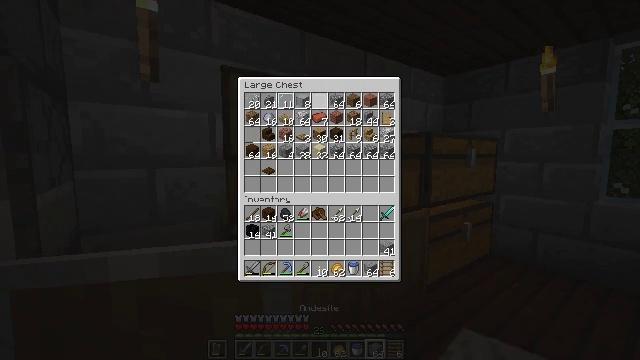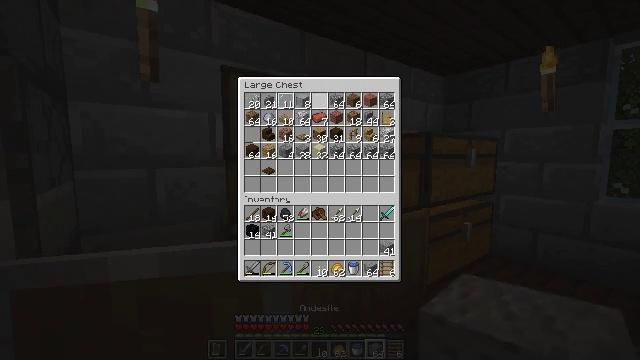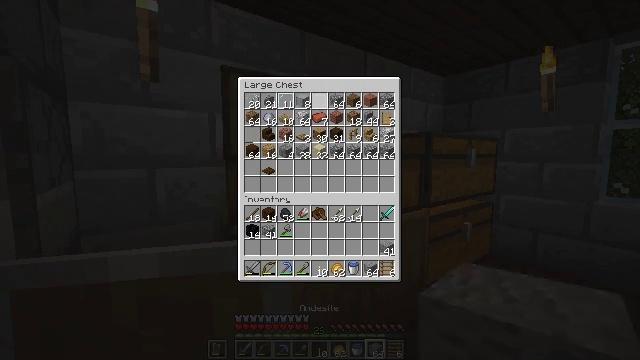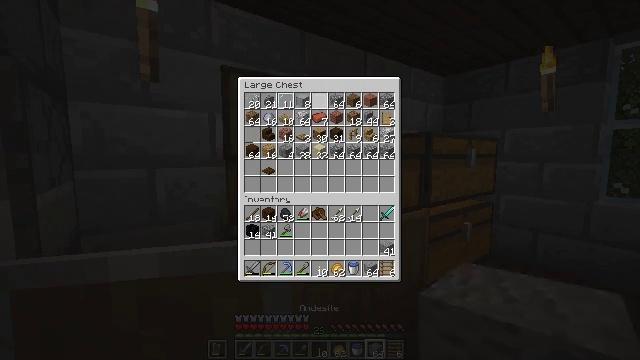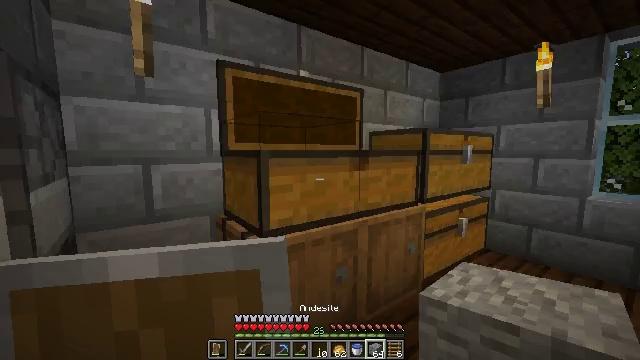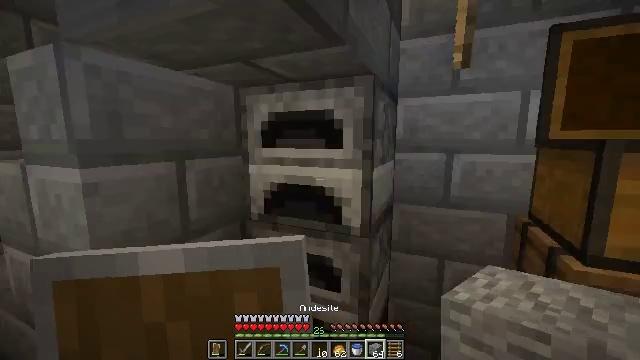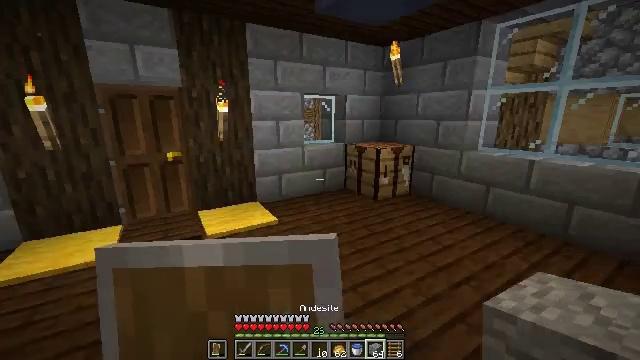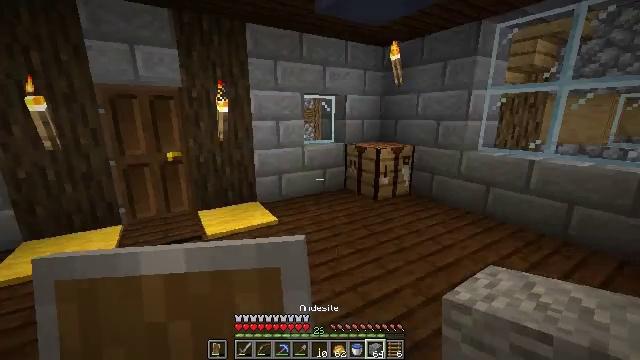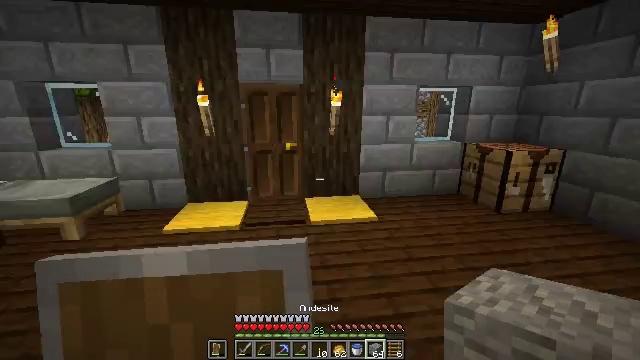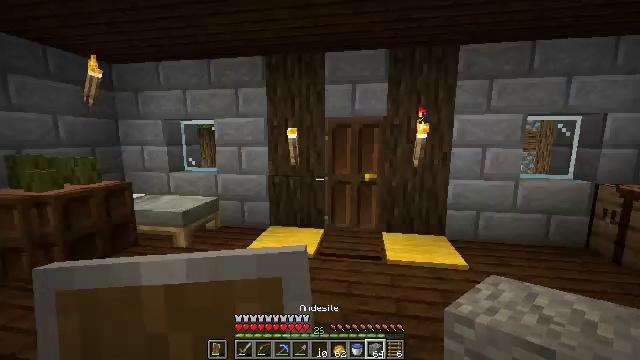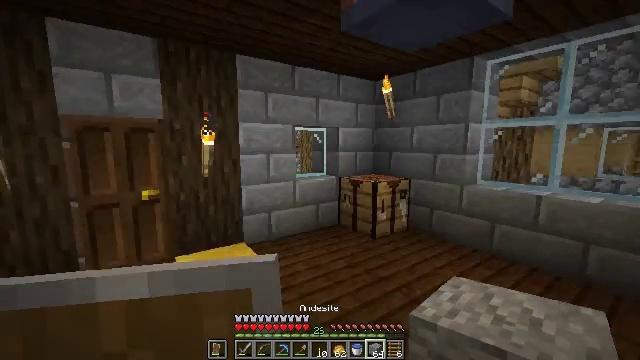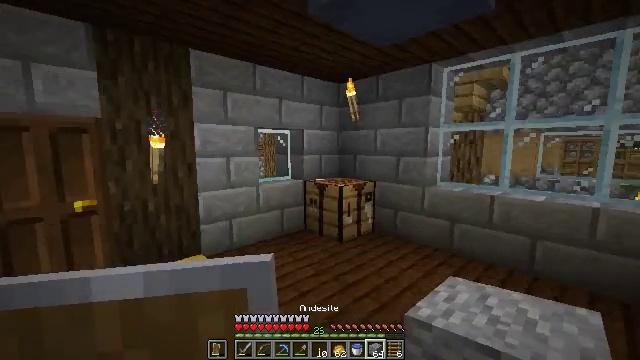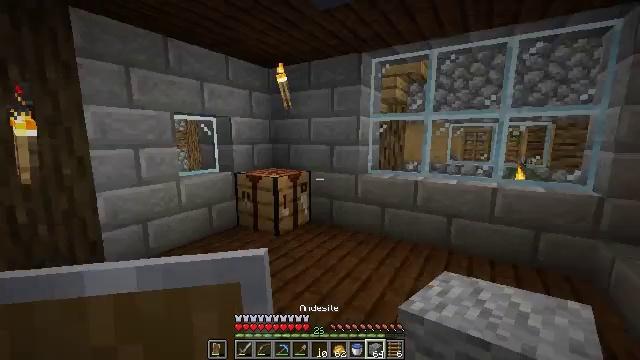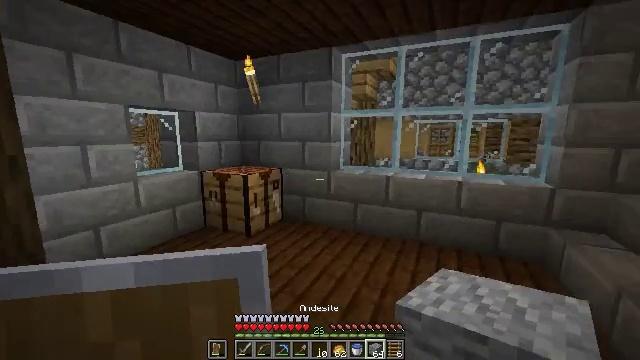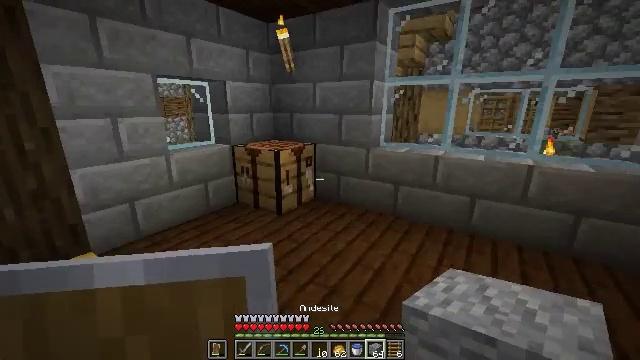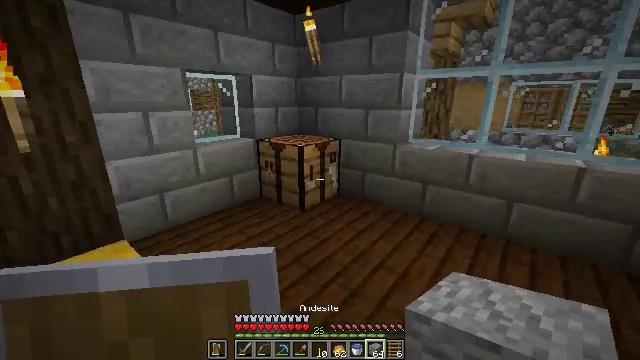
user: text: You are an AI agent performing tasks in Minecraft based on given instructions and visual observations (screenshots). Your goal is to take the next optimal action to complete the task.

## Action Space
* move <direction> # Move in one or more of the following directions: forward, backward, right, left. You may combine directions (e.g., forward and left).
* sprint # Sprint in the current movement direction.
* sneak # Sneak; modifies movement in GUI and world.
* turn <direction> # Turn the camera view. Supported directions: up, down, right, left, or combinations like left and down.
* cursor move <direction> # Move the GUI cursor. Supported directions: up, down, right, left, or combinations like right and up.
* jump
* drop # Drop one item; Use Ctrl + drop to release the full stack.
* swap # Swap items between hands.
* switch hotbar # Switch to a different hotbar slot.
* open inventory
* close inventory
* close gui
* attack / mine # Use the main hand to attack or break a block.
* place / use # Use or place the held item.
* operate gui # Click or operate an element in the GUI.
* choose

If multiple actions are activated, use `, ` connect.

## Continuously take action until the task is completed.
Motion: motion action
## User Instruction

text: Use the crafting table to craft polished andesite.
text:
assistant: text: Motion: sneak
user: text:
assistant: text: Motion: sneak
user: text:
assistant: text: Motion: sneak
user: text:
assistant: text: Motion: no_op
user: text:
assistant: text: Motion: turn left and down
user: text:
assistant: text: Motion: turn left and down
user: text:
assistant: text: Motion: no_op
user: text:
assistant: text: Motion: move forward, turn left and down
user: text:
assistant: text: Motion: move forward, turn left and up
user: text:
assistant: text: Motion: move forward, turn right and up
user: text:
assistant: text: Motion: move forward, turn right
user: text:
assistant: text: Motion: move forward, turn right and down
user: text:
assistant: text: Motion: move forward, turn right
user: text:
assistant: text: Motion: move forward, turn left and down
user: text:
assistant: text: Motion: move forward, turn left and down
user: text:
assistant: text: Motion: move forward, turn left
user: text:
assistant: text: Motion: move forward
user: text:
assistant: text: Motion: move forward
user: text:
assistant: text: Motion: move forward
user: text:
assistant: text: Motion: move forward, use / place
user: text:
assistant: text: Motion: use / place
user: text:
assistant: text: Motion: no_op
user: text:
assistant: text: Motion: no_op
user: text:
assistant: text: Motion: no_op
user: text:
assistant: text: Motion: no_op
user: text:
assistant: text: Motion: no_op
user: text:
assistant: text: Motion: turn left and up
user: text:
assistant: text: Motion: turn left
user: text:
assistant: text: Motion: turn down, attack / mine
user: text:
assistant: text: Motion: attack / mine